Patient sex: M
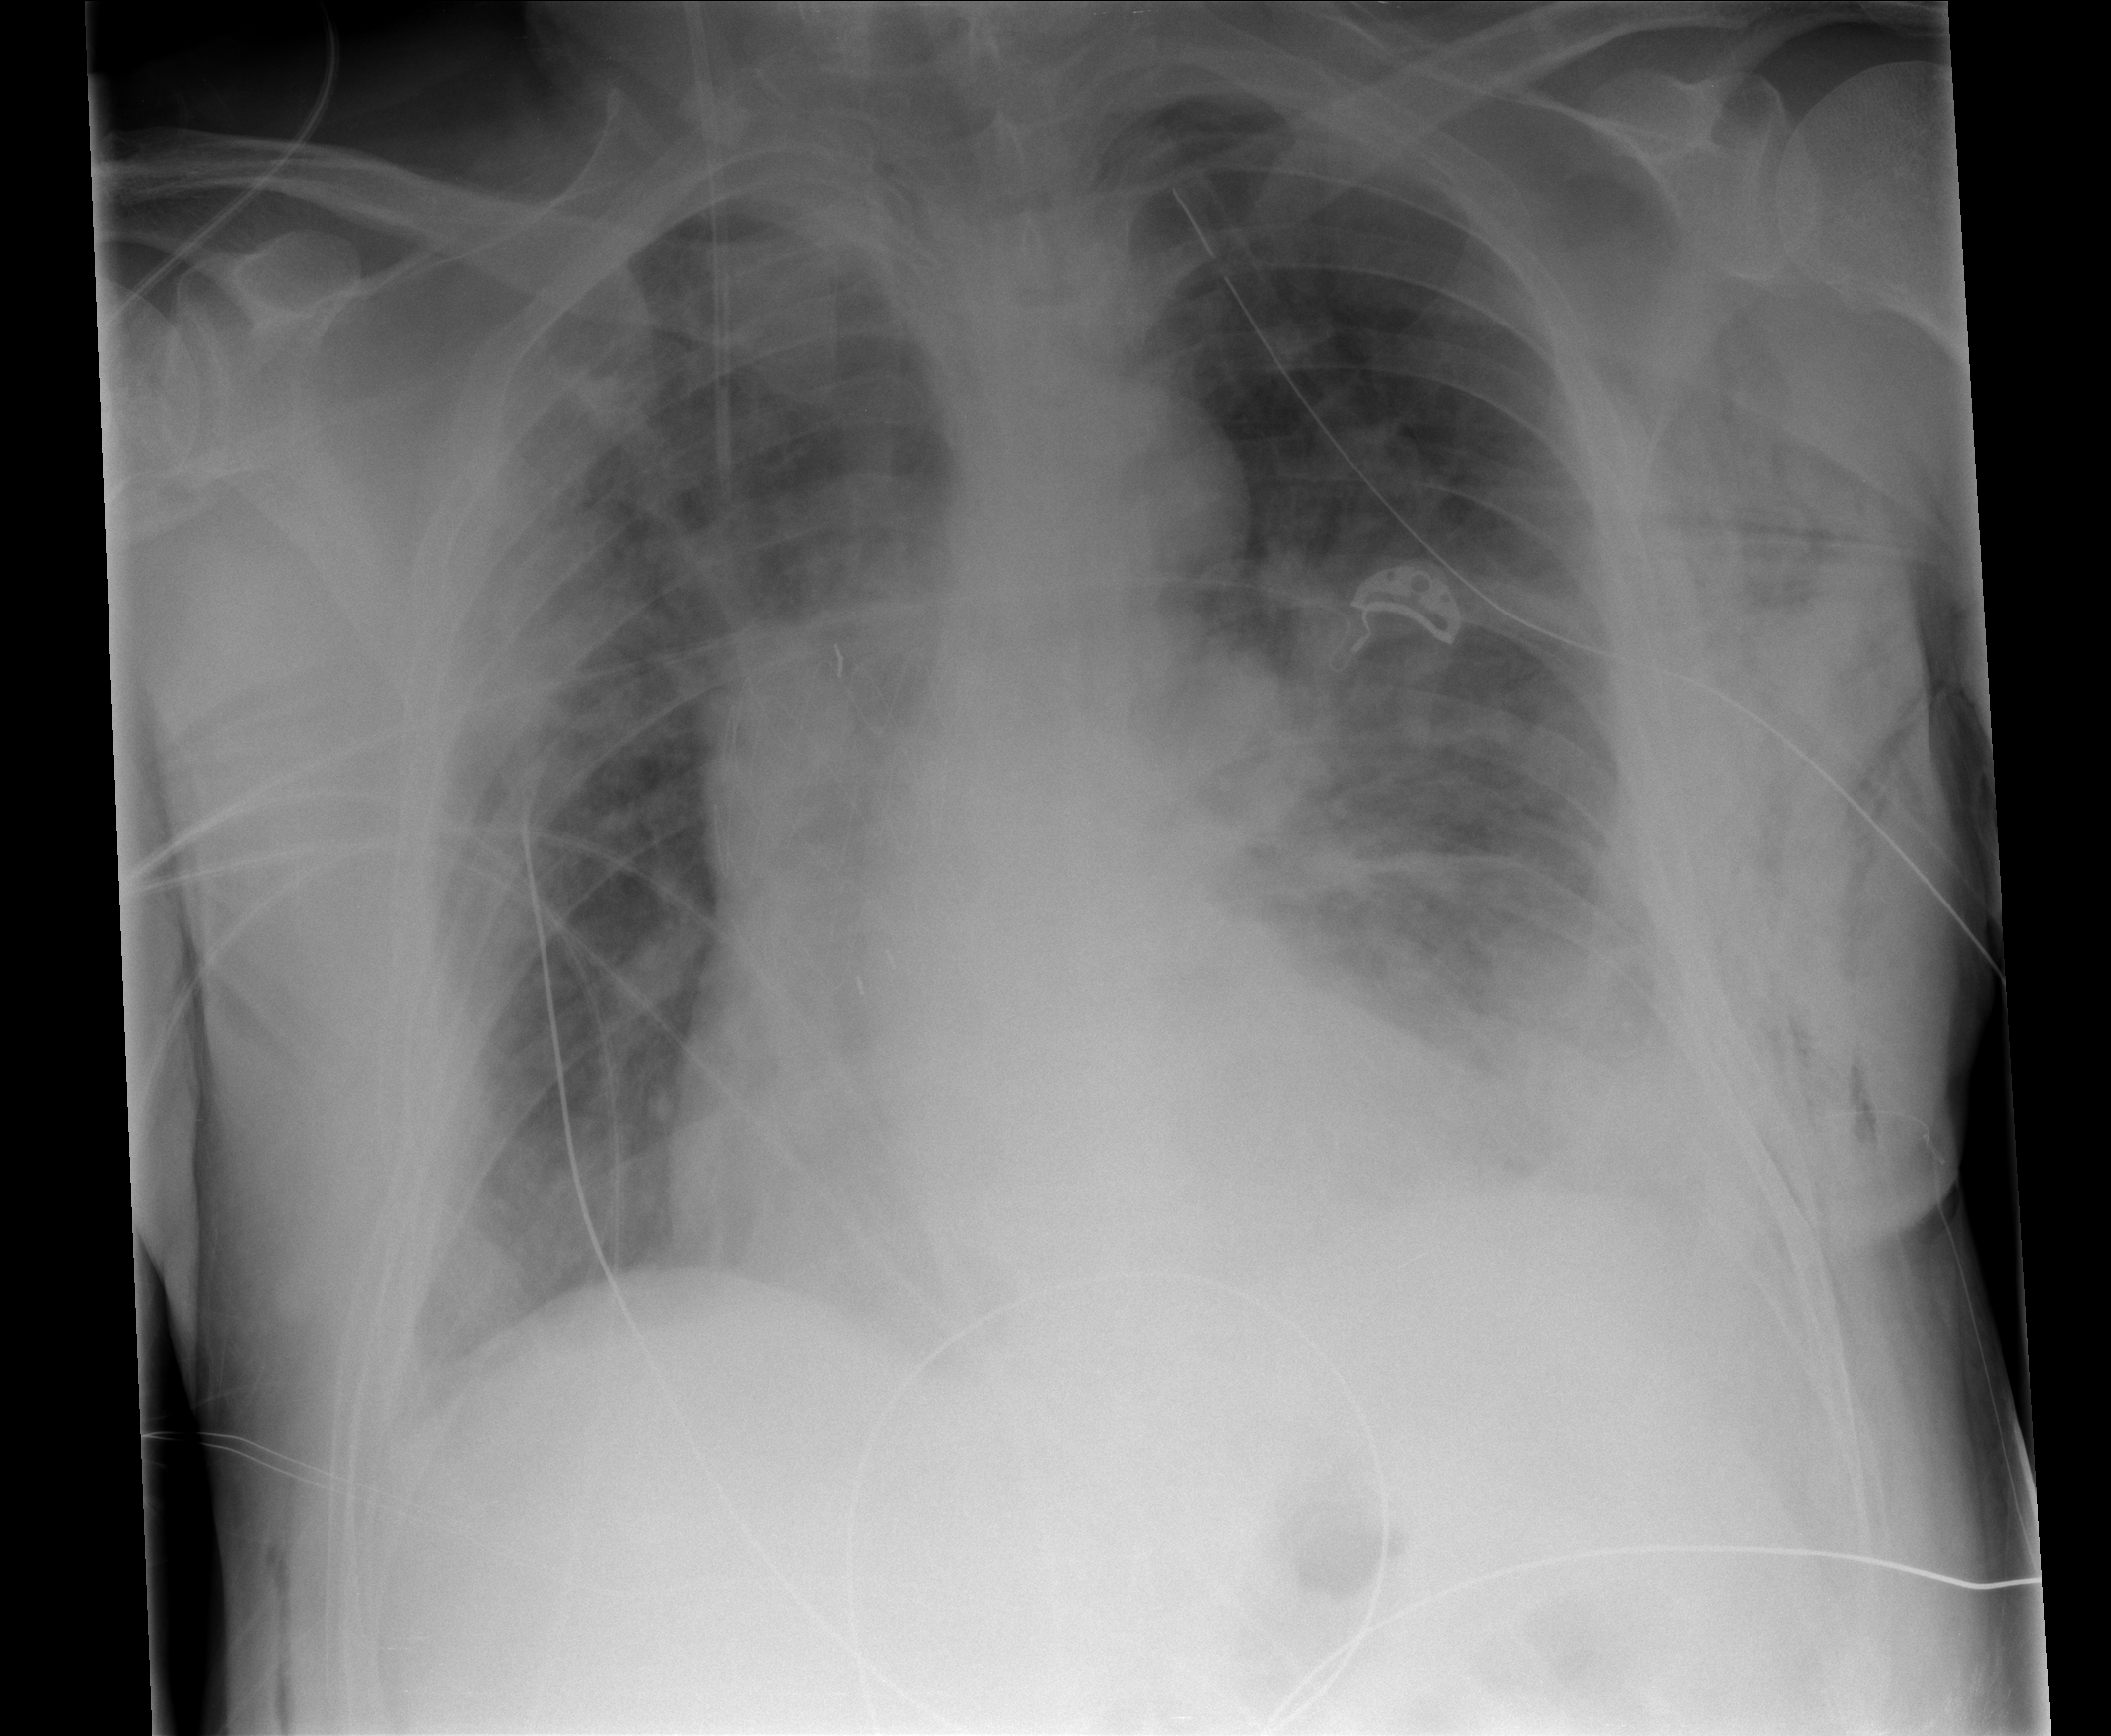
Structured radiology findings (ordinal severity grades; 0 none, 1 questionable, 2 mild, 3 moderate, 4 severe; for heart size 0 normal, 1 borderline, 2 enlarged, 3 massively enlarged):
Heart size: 0
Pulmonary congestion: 2
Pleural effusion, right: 2
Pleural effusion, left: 2
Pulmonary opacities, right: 3
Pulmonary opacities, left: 0
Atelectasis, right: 3
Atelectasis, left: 2